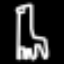
Label: fork